Field crop: tomato
Growth stage: 2
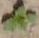
Species: solanum